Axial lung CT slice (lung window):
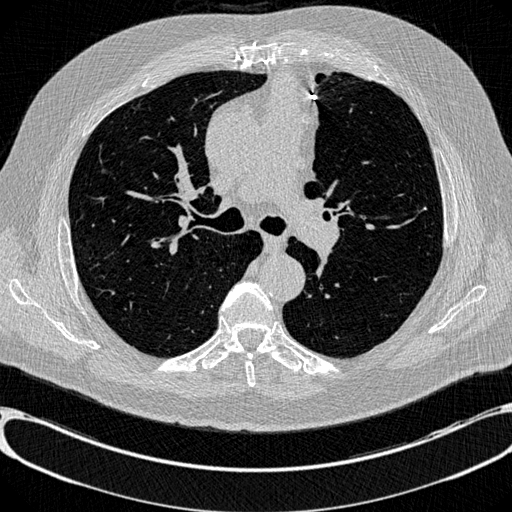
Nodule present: no